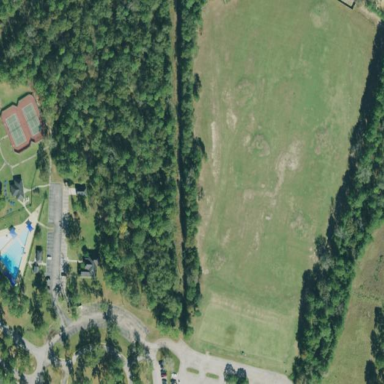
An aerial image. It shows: Driving range for golf on grass.